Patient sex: M
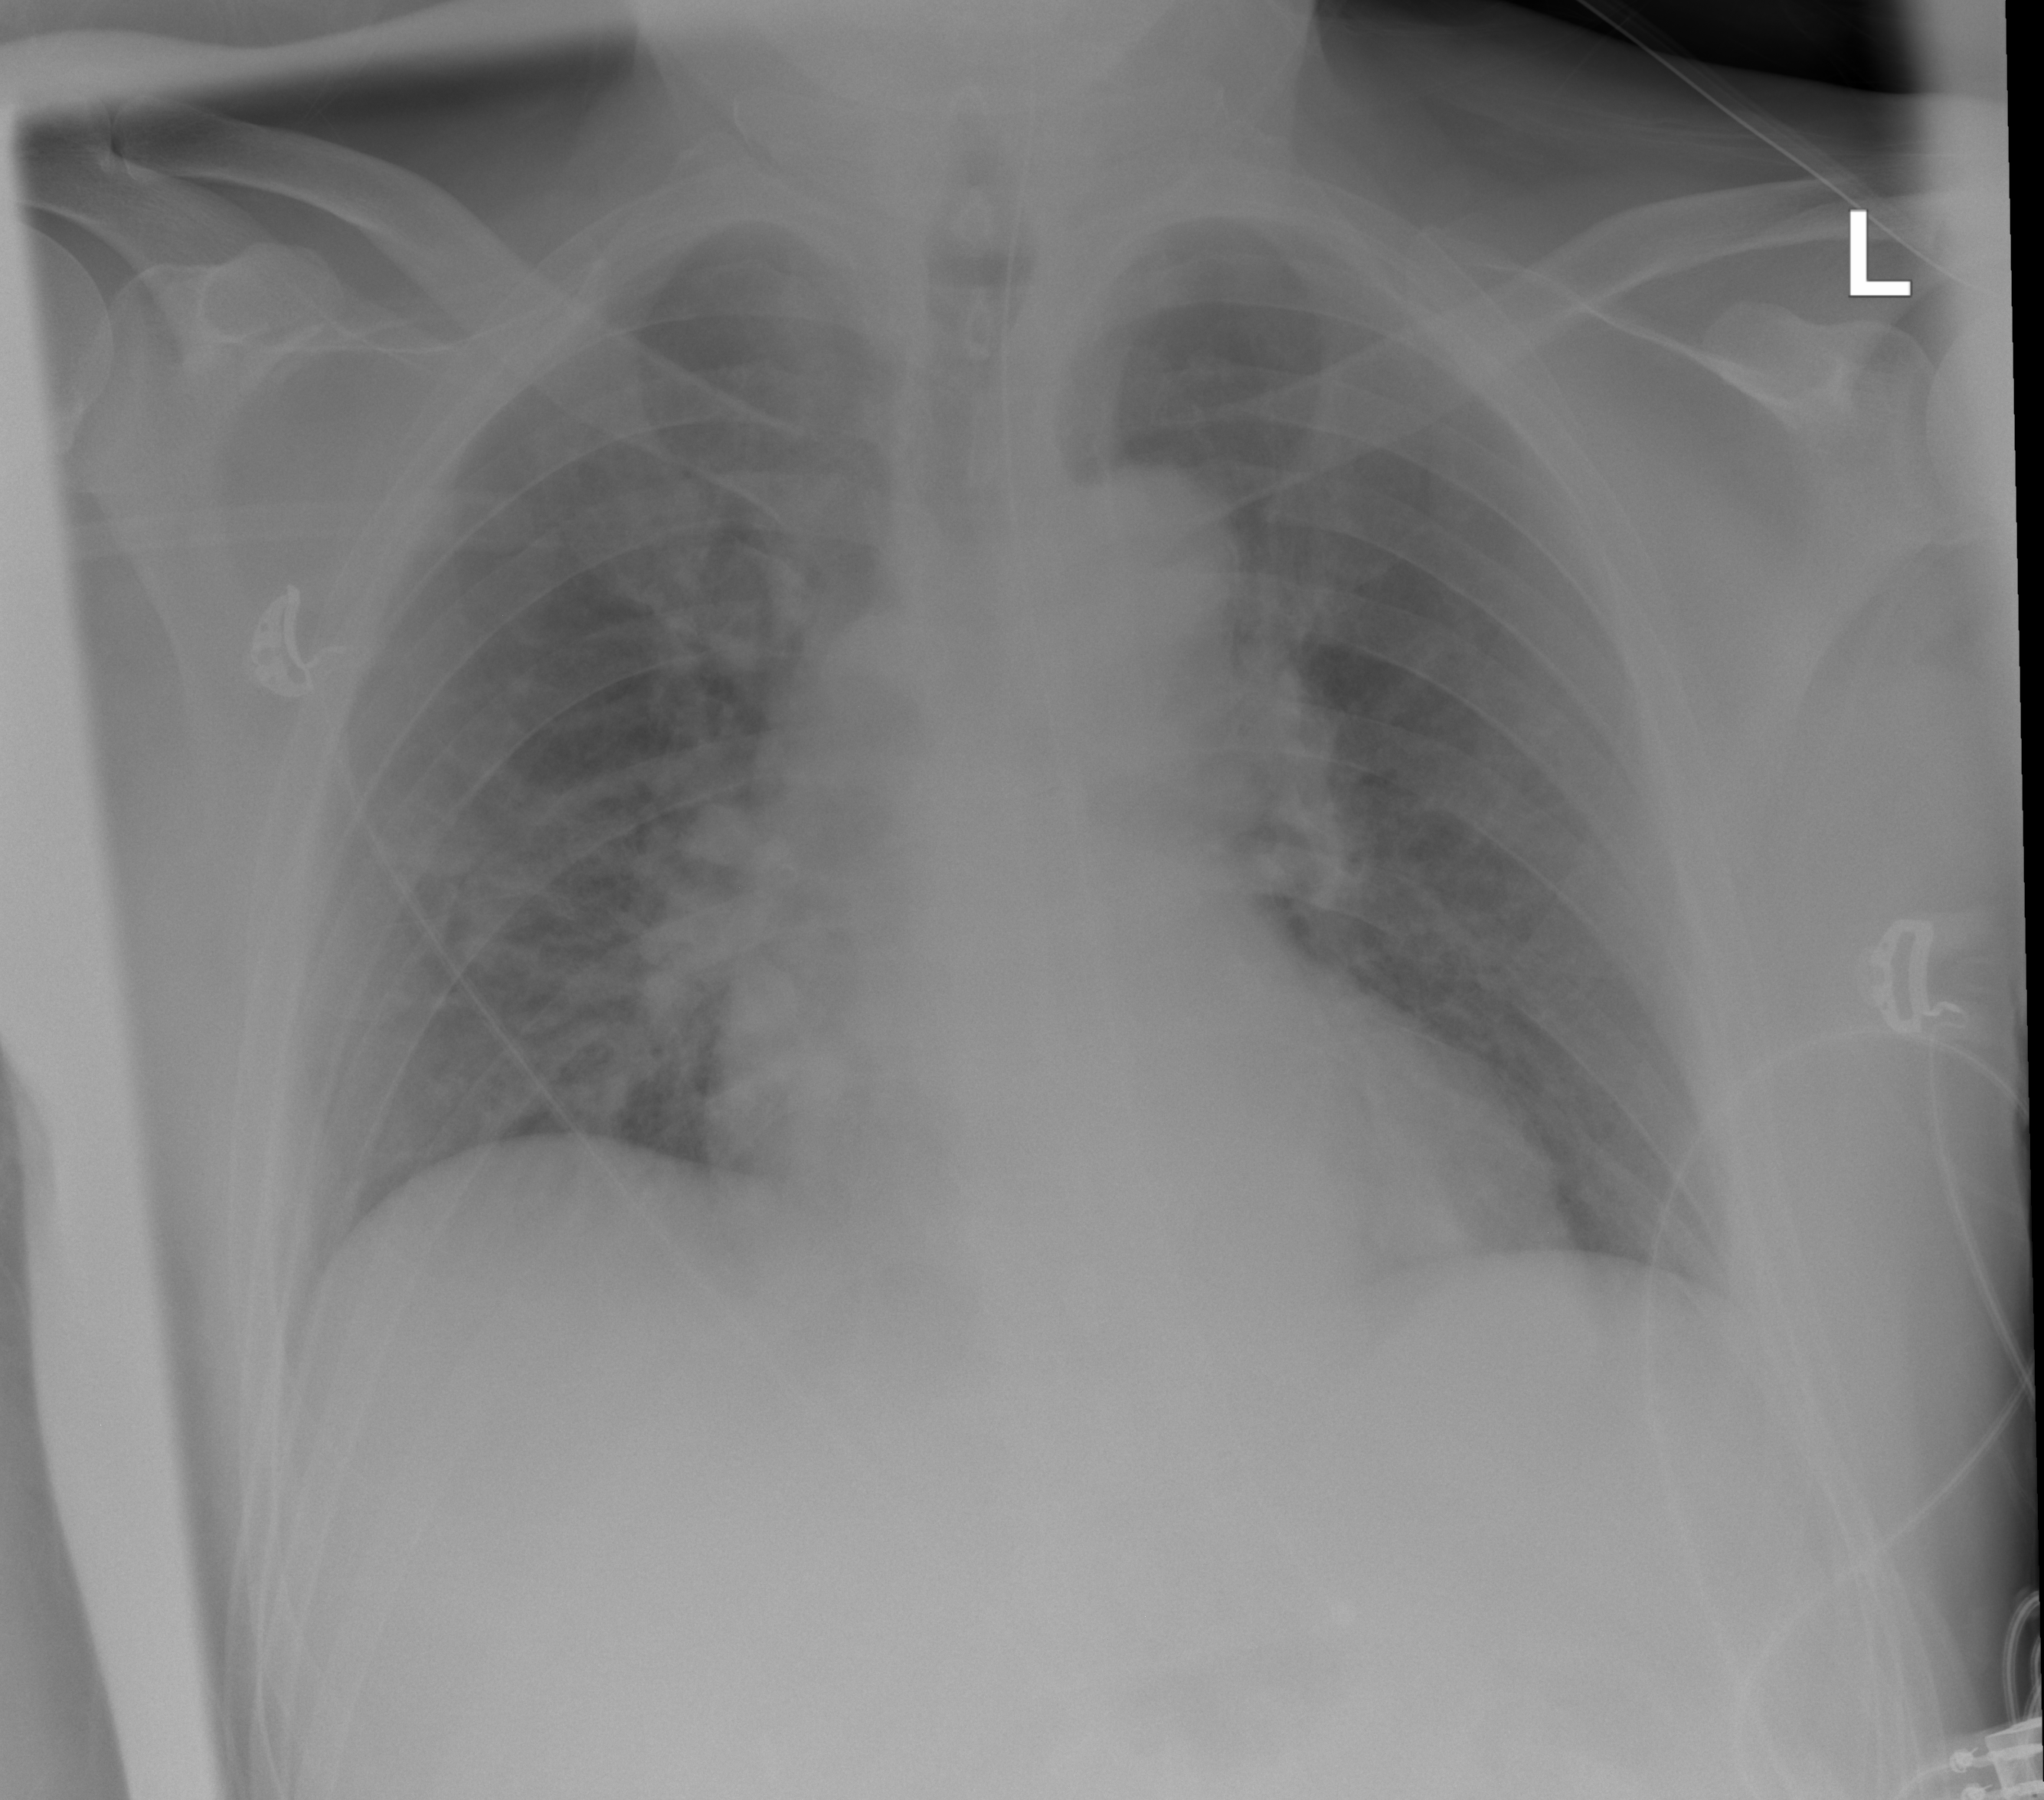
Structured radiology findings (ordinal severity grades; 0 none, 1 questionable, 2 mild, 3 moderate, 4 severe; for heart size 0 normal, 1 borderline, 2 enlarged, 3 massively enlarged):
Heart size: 0
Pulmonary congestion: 2
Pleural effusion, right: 0
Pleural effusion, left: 0
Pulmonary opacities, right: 1
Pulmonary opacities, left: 0
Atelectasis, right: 0
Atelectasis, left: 0